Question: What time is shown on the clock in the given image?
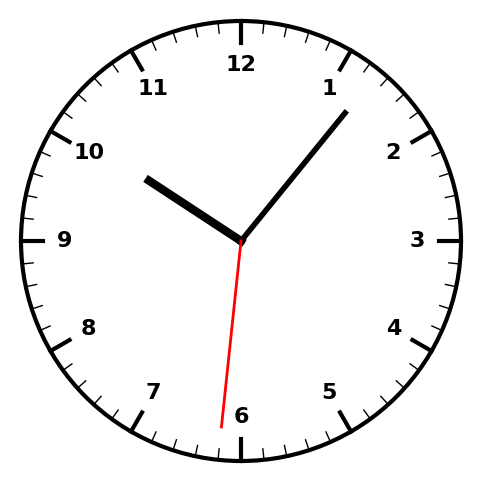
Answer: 10:06:31